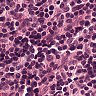
Metastatic tissue present: no